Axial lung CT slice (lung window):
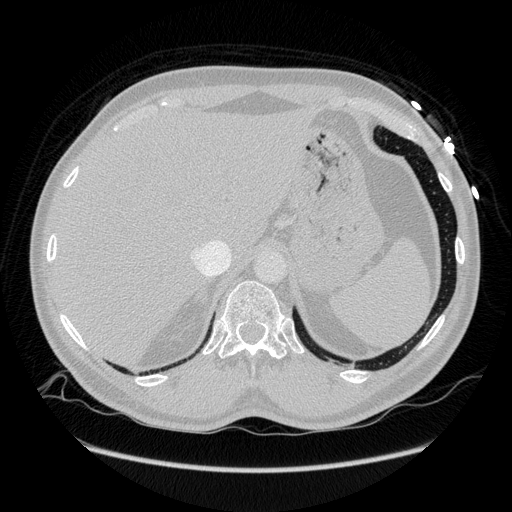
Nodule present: no